Question: I have a Bitmap object on which I want to draw some text. This text is supposed to be aligned right for a given point. This is how I do it right now:
'''
newBitmap = Image.FromFile(bg) as Bitmap;
Graphics g = Graphics.FromImage(newBitmap);
var cvt = new FontConverter();
String temp = "ddddd"
ftemp = cvt.ConvertFromString("Times New Roman; 12pt") as Font;
SizeF p2Size = TextRenderer.MeasureText(temp, ftemp);
p2Nick = new PointF(PosX - p2Size.Width, PosY);
g.DrawString(temp, ftemp, new SolidBrush(myColor), p2Nick);
'''
The problem is the more text I enter for temp the bigger the distance from the right side gets.

Maybe someone can point out my mistake. Of course I simplified a lot but this is pretty much what happens.
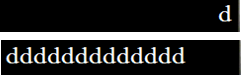
Answer: Ahhhh, I love it... I was looking at my code for hours and couldn't find my mistake. Just went out for a few minutes came back and realized that I was doing some skewing after calculating the new position but I wasn't adjusting the new resolution to the calculated point.
I'm really sorry for asking this question -.-